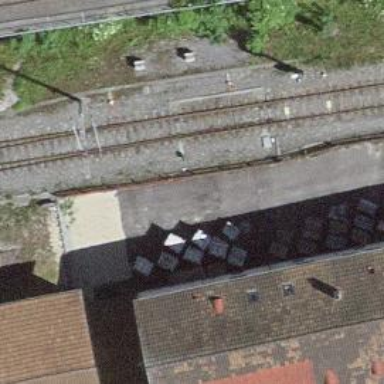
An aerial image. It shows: Single-track railway with electrified contact lines.